Field crop: maize
Growth stage: 2
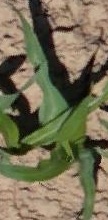
Species: maize